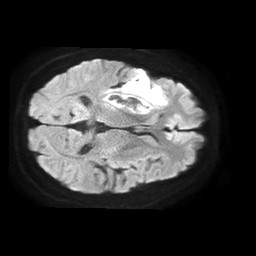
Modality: TRACE
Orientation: axial
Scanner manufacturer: philips
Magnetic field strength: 1.5 T
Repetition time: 4.6 s
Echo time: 0.08631 s